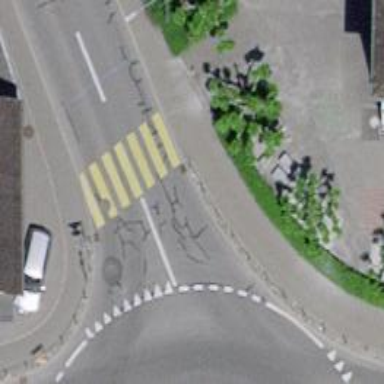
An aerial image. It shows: Uncontrolled zebra crossing on the road.